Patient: sex F, age 71
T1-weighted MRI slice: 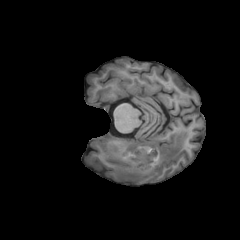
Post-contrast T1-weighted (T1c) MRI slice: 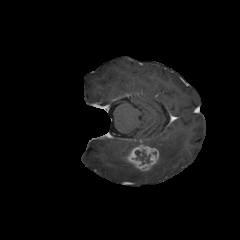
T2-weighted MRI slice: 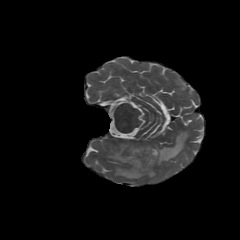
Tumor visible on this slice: yes
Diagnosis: Glioblastoma, IDH-wildtype
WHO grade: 4